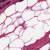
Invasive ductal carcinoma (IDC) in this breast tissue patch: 0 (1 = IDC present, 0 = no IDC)